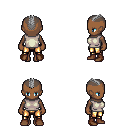
a pixel art fantasy rpg character, female body template, human, dark skin, white sleeveless shirt, gold greaves, gray short mohawk hairstyle, brown shoes, four views (front, back, left, right), 2x2 character sprite sheet, small pixel art, hard edges, no anti-aliasing